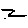
Label: zigzag